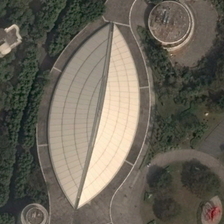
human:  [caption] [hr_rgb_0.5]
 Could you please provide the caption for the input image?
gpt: a leaf shaped center  a sculpture and two round buildings are located among trees and lawns .

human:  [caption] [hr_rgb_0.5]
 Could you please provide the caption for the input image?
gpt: a large eye shaped center is located besides rows of trees .

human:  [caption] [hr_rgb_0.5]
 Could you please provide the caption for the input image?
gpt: an eye shaped center is near a circle center .

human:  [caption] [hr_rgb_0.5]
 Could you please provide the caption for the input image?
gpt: a leaf shaped center  a sculpture and two round buildings are located among trees and lawns .

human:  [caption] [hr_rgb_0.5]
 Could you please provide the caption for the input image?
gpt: a large almost oval center building is surrounded by many green trees and several other buildings .